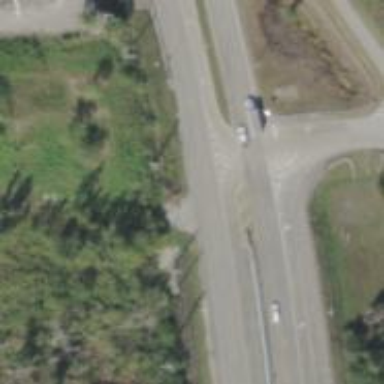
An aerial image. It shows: Trunk link road with asphalt surface.